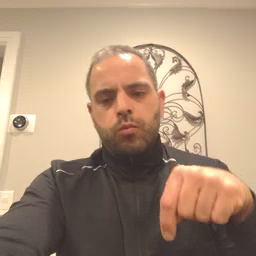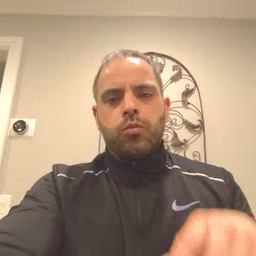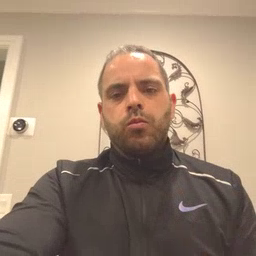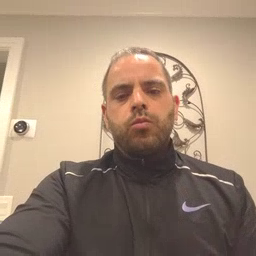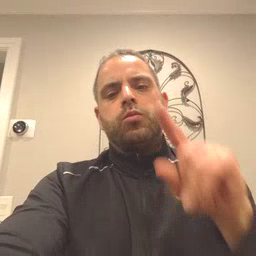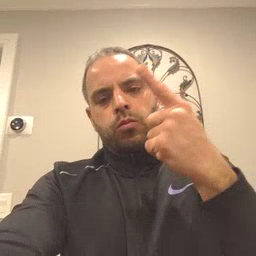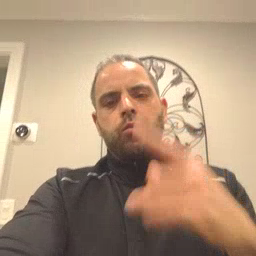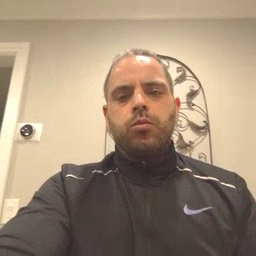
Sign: first